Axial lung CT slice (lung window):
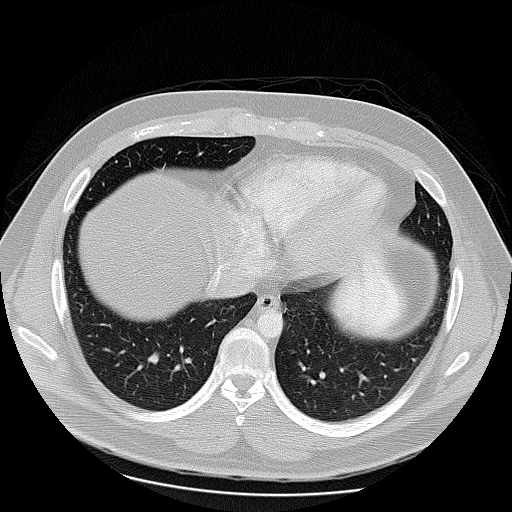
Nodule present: no